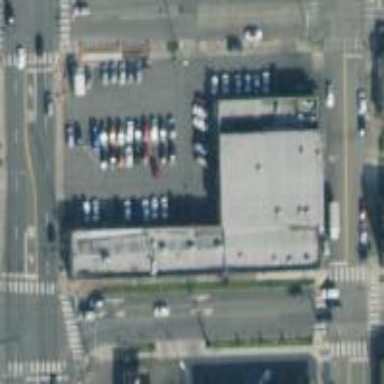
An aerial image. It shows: Commercial area.